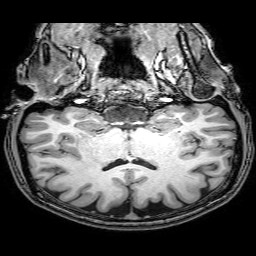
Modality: T1w
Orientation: sagittal
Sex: female
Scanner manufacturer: philips
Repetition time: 0.008213 s
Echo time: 0.00376 s